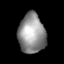
Tissue: lung
Cell type: Others
Senescence score: 0.2219
Nuclear area (px): 1045
Mean DAPI intensity: 144.692